Question: In my ruby on rails application,
When i dump data in to my data base from file like '(CSV, txt, XLS)' it display special character like 'Demo' in my production database. But in my file the data is '"Demo"'. So why it happens. It looks like my real time data is corrupted.
I am using,
'''
Ruby 1.9.2p180
Rails 3.0.5
Phusion Passenger version 3.0.13
Mysql
'''
It still displays in my browser:

Why it happens?
Please help
Thanks in advance
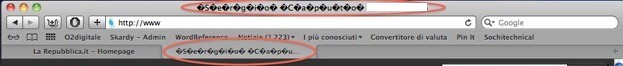
Answer: You're probably using an incorrect charset for your table (see <URL> encoding.
Before you start changing stuff around, guessing the correct charset to use, you should read <URL> to save yourself a lot of headaches and frustration.